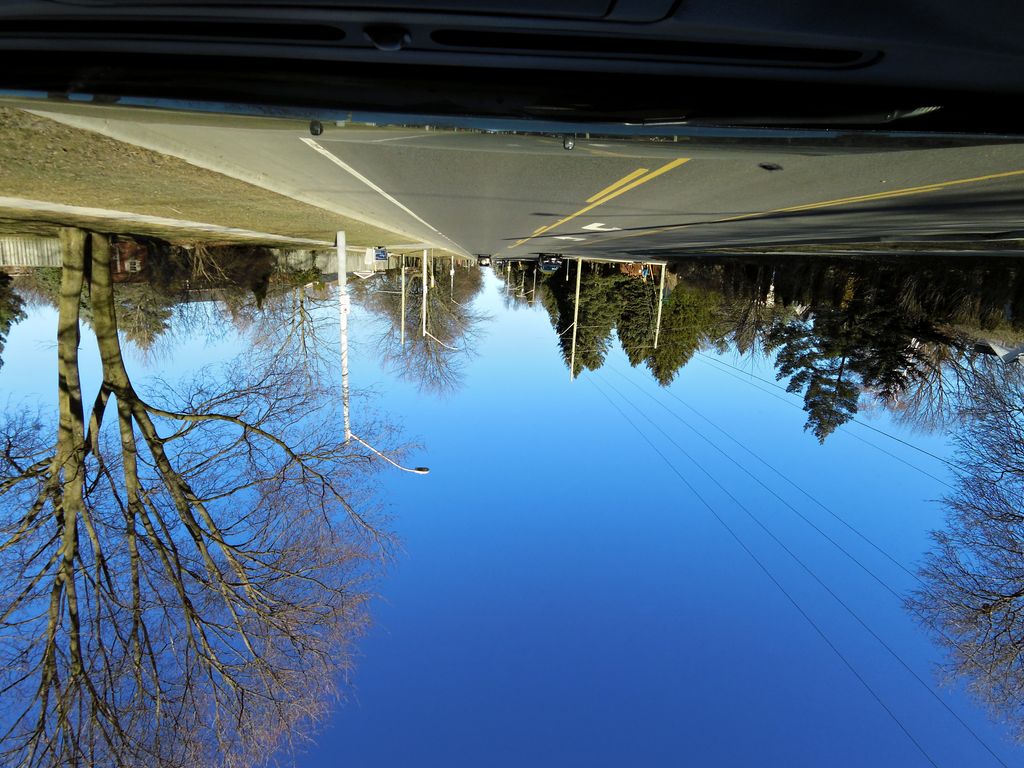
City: hamilton